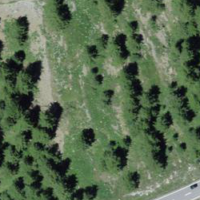
EUNIS habitat code: 31
Species observed at this site:
Marmota marmota